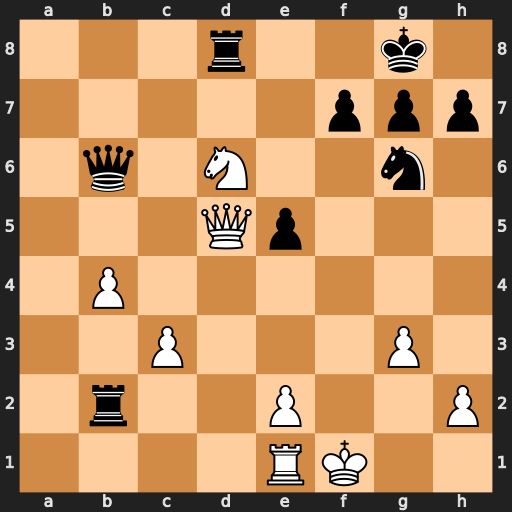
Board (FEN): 3r2k1/5ppp/1q1N2n1/3Qp3/1P6/2P3P1/1r2P2P/4RK2
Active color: w
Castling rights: -
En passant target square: -
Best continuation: Qxf7+ Kh8 Ne8 Qa7 Qxa7